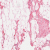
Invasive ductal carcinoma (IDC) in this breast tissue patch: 0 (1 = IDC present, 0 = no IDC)